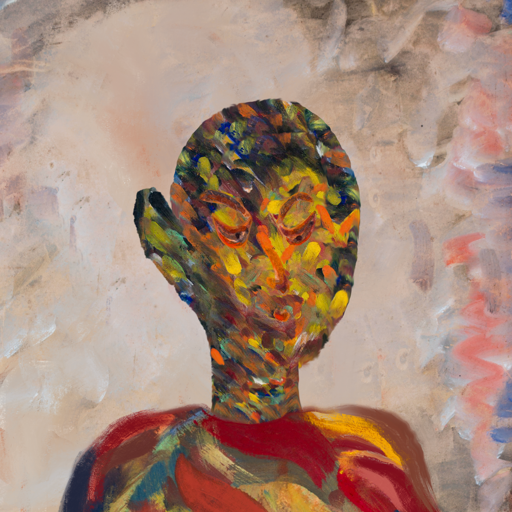
Background: Roy_Bahadur, Head And Neck Side: An_Impression, Face Side: Hypocrite, Bust: Mother_And_Son_Son, Hair Side: Blank, Head Accessory: Blank, Second Necklace: Blank, Necklace: Blank, Baby: Blank